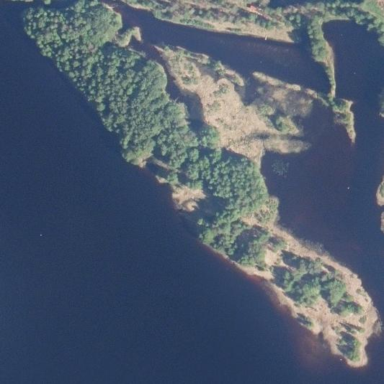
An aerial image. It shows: Islet.